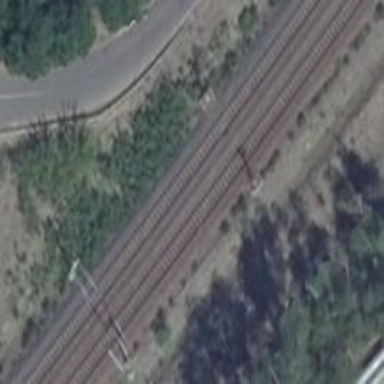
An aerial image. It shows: Railway signal.